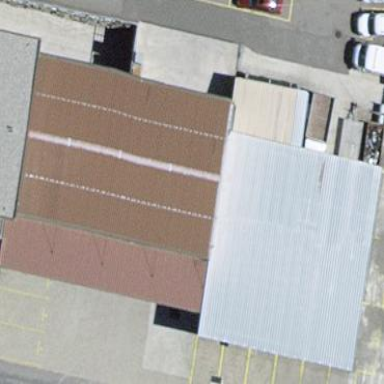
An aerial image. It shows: View of roof of building.